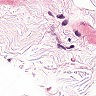
Metastatic tissue present: no